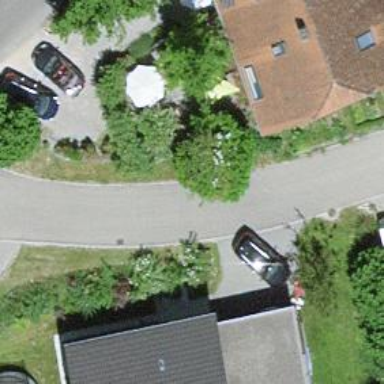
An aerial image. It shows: Residential road.